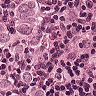
Metastatic tissue present: yes